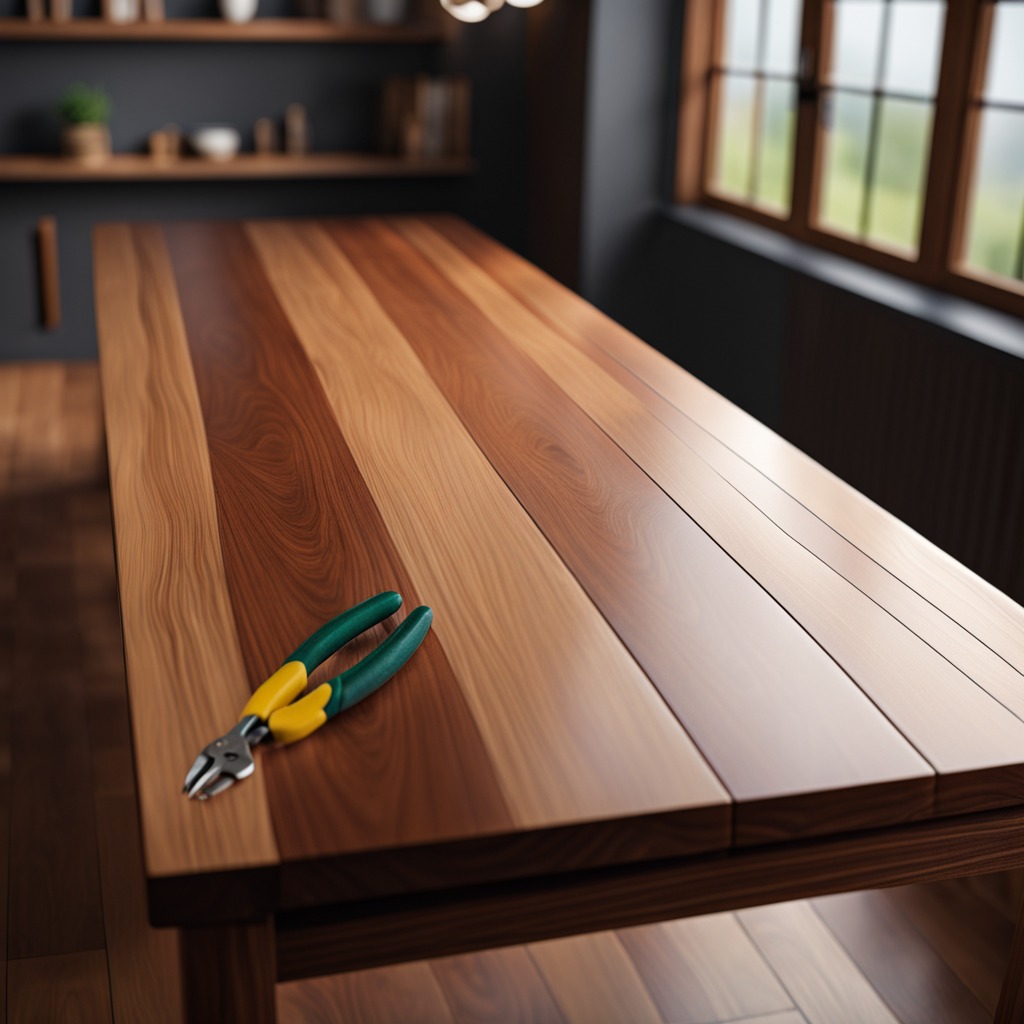
A plier is lying on a wooden table in a carpentry studio.